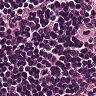
Metastatic tissue present: no